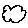
Label: cloud